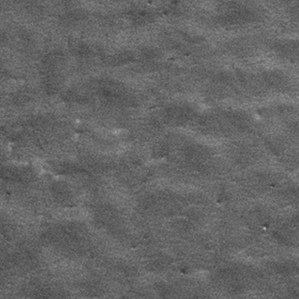
Label: frost